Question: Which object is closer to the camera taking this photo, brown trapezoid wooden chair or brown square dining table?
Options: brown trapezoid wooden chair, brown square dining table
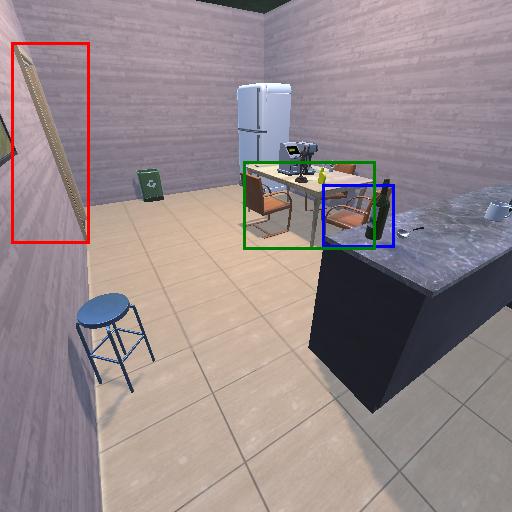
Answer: brown trapezoid wooden chair